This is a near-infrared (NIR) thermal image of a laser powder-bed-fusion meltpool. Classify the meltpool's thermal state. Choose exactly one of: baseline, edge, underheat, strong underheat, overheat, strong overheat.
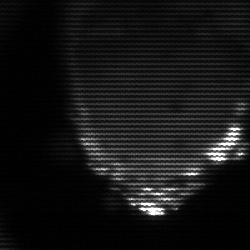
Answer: edge